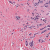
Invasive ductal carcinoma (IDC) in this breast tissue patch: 1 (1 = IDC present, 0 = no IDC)